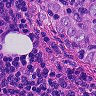
Metastatic tissue present: yes